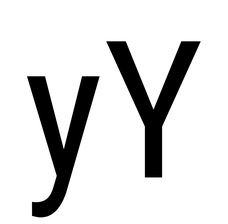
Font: Roboto_Condensed_Regular